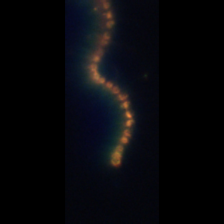
Taxon: Chaetoceros
Group: Diatoms